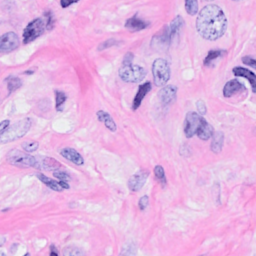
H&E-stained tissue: Breast